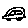
Label: car